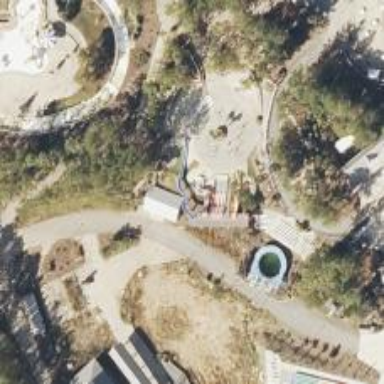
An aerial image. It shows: Water slide attraction.